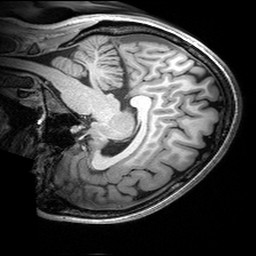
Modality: T1w
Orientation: sagittal
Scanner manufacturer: siemens
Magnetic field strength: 3 T
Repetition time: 2.53 s
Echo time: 0.00299 s